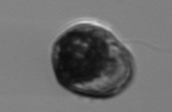
Label: Proterythropsis